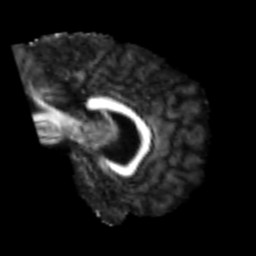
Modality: FA
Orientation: sagittal
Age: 27
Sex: male
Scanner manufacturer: siemens
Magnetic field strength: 3 T
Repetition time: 2.3 s
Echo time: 0.085 s